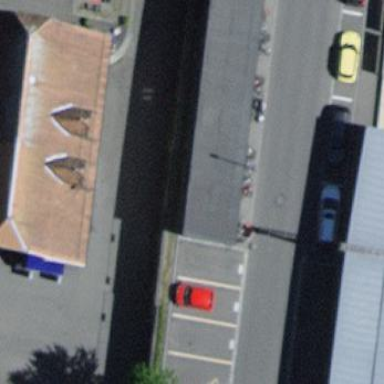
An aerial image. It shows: Bicycle parking area with stands available.